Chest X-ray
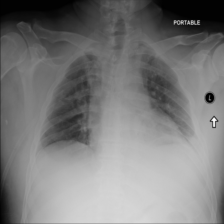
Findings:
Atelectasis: positive
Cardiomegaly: negative
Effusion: negative
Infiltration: negative
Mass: negative
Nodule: negative
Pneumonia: negative
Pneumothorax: negative
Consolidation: negative
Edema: negative
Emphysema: negative
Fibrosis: negative
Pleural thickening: negative
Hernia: negative